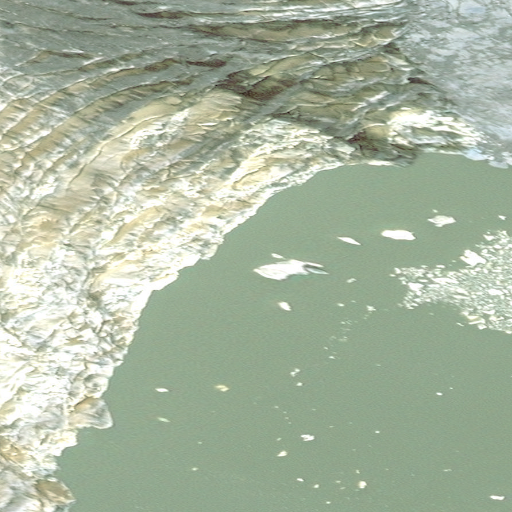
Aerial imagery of valley in Alaska named Avalanche Canyon containing only unknown